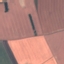
Land use / land cover: AnnualCrop